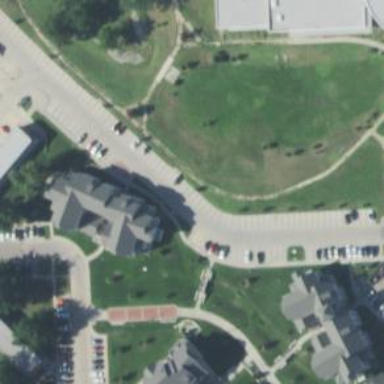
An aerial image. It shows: Footway.